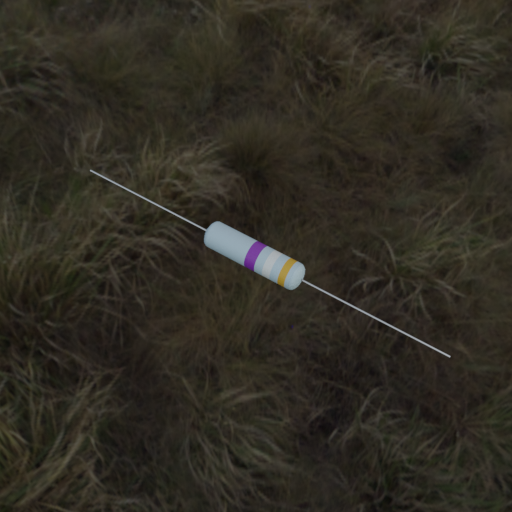
Resistor colour bands (in order): violet, white, gold